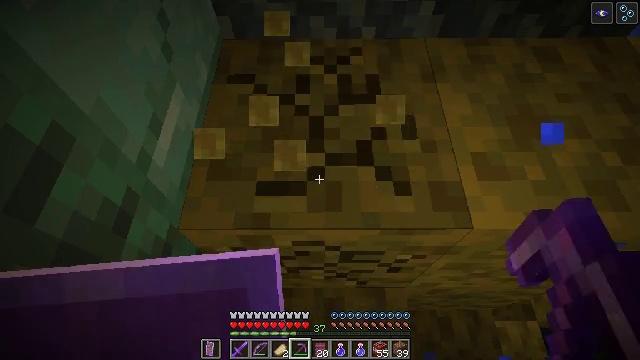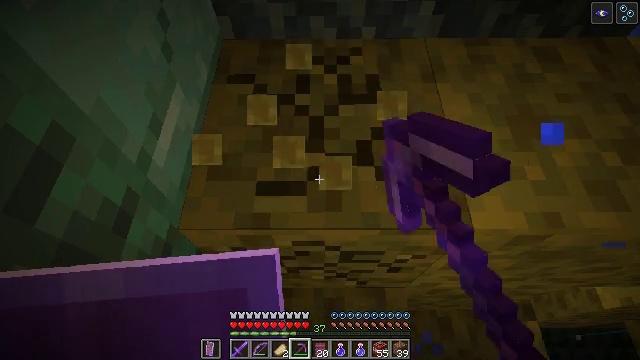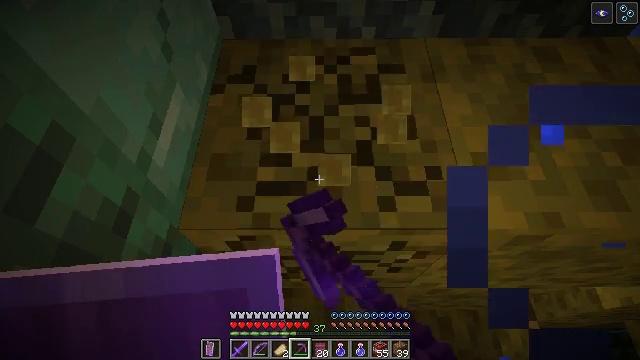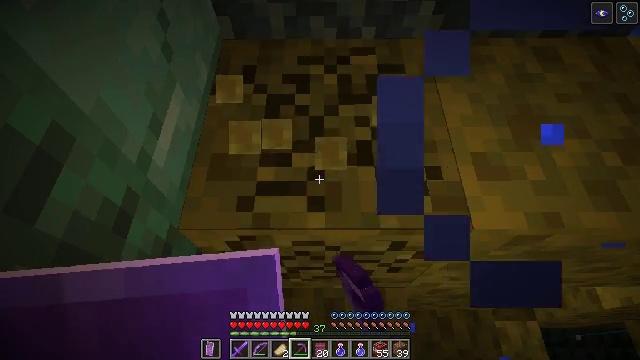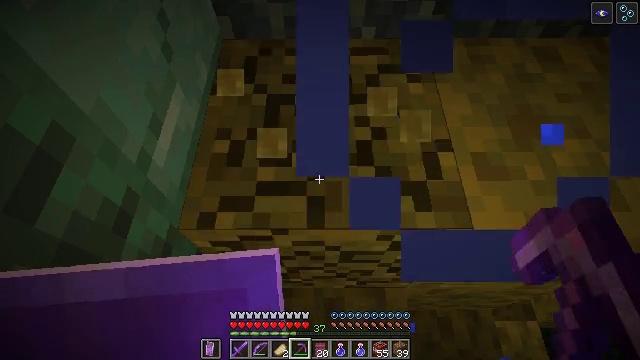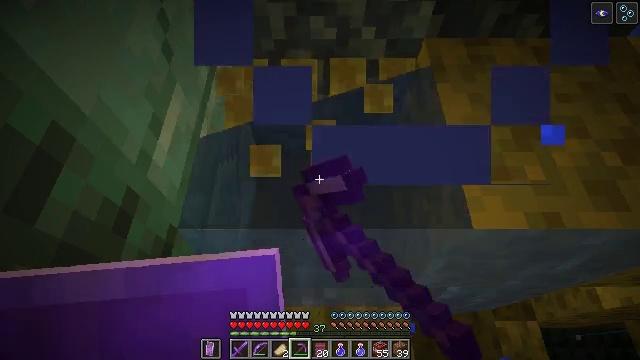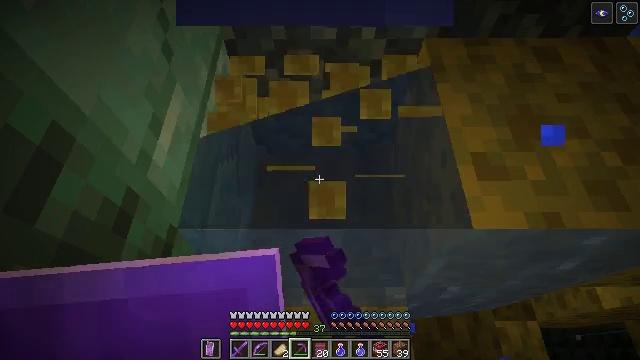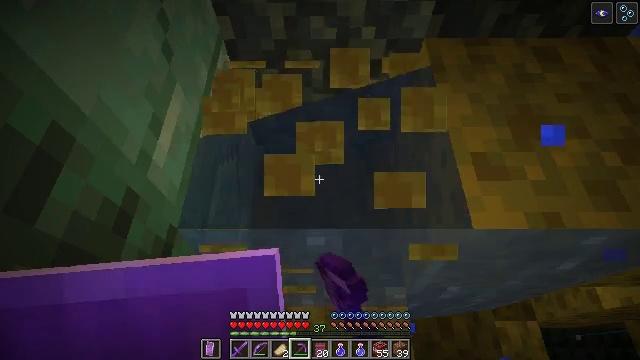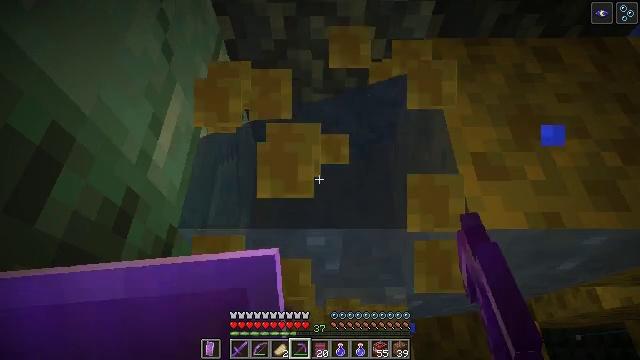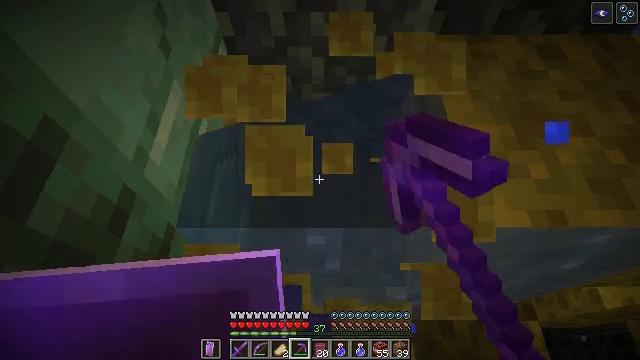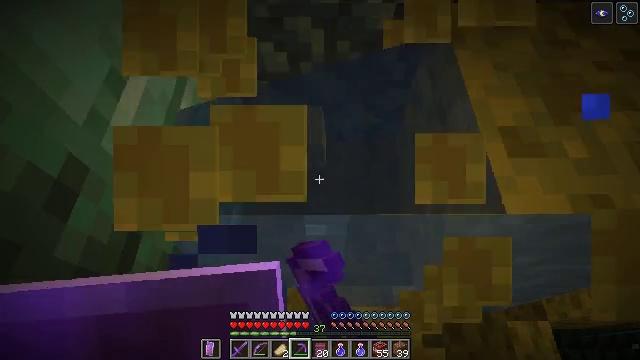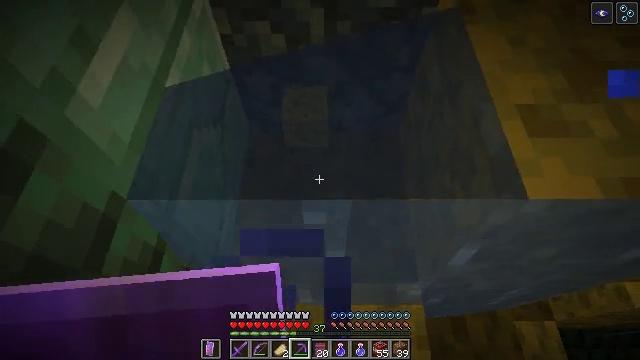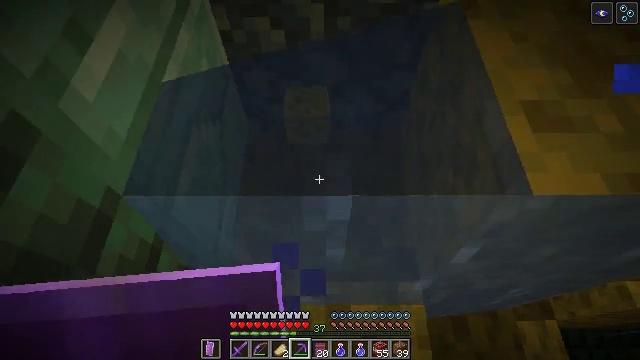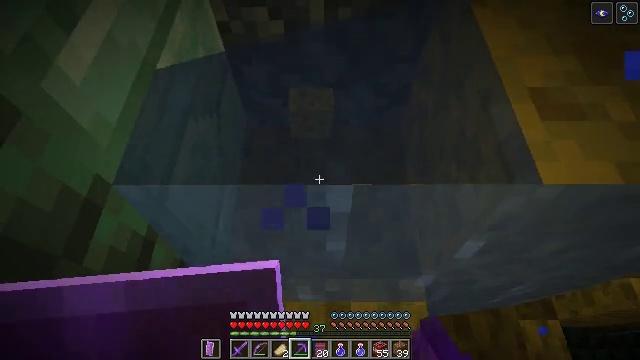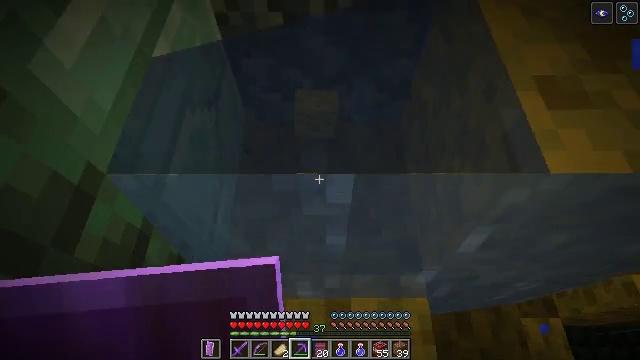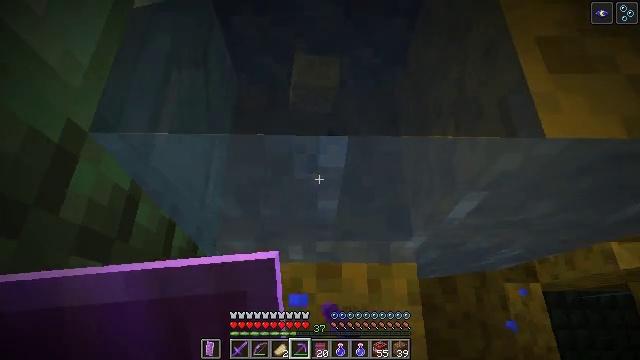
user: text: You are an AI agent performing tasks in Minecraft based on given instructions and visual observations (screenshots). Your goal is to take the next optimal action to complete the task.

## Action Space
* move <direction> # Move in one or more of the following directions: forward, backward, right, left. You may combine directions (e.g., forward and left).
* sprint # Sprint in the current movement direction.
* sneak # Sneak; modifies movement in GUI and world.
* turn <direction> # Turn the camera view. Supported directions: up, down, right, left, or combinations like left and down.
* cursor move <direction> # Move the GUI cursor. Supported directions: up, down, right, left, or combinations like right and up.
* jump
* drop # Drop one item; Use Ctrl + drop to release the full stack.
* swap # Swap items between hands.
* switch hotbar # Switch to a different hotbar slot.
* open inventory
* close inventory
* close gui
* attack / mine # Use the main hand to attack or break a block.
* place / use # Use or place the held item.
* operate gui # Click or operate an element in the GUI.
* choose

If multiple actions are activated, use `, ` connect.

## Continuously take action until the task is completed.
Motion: motion action
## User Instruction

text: Collect the wet sponge after mining.
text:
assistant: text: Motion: attack / mine
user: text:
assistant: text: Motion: attack / mine
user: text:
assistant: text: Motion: attack / mine
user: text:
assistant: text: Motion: attack / mine
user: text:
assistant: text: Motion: attack / mine
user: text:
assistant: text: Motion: attack / mine
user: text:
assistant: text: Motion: attack / mine
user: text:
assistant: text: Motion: attack / mine
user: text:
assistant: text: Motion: move forward, attack / mine
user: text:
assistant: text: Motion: move forward, attack / mine
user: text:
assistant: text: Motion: attack / mine
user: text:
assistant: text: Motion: attack / mine
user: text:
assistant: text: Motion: attack / mine
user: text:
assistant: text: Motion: attack / mine
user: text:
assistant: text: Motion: turn right and down, attack / mine
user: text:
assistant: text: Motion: turn right and down, attack / mine
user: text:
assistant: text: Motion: attack / mine
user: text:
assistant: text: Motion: attack / mine
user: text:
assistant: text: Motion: attack / mine
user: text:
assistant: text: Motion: attack / mine
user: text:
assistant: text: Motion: attack / mine
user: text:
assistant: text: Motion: attack / mine
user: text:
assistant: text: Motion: attack / mine
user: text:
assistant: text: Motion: attack / mine
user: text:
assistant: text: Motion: attack / mine
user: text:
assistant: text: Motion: attack / mine
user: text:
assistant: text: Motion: attack / mine
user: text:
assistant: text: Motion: attack / mine
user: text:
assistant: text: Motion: attack / mine
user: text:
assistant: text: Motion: move forward, attack / mine